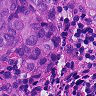
Metastatic tissue present: yes